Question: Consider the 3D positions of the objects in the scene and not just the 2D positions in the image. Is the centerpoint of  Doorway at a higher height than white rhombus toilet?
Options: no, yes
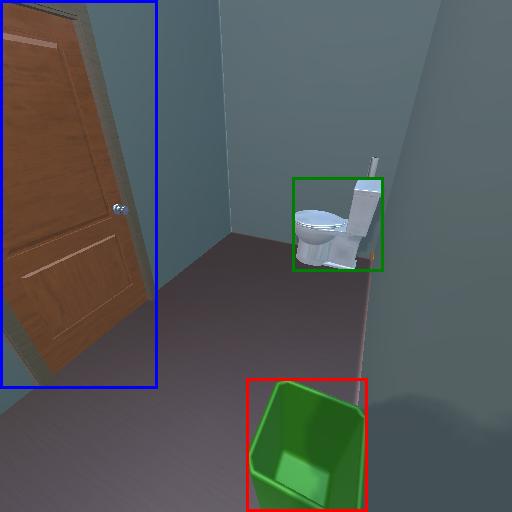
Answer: no